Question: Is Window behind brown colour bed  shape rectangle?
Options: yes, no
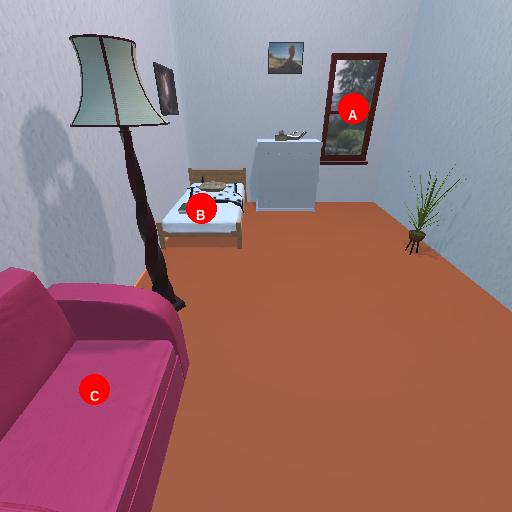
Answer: yes